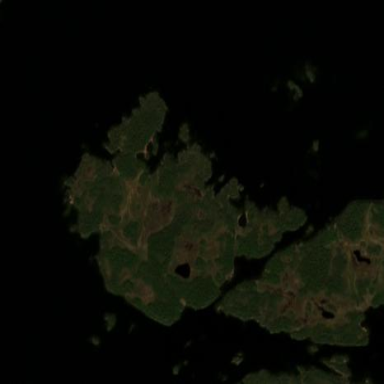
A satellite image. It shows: Image showing island.